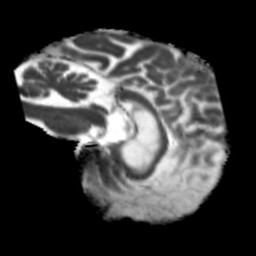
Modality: MD
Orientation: sagittal
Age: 69
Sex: male
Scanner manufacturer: siemens
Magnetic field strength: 3 T
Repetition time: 5.25 s
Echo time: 0.08 s